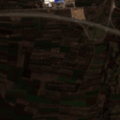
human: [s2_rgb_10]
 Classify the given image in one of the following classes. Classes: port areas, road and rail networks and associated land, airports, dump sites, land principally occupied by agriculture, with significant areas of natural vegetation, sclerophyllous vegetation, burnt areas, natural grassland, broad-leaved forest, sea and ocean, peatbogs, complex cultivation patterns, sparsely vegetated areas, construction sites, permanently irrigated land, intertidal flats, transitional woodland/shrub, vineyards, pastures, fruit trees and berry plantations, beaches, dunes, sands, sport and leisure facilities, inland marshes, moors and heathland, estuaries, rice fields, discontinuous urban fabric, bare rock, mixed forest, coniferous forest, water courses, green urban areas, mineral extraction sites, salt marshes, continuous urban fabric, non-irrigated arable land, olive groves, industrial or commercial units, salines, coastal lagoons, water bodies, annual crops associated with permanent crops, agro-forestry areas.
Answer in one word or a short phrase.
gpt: non-irrigated arable land, complex cultivation patterns, land principally occupied by agriculture, with significant areas of natural vegetation